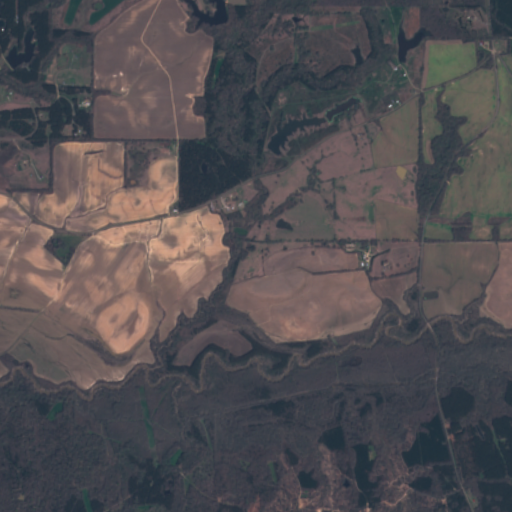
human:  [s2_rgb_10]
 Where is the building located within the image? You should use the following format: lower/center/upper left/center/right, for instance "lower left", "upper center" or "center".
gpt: The building is located in the center of the image.
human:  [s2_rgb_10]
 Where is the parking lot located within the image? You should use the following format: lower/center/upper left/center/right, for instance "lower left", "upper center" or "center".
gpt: There is no parking lot in the image.